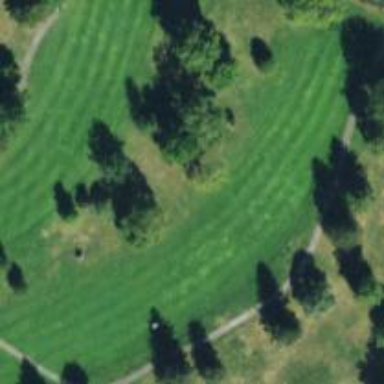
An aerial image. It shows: Scenic golf fairway.